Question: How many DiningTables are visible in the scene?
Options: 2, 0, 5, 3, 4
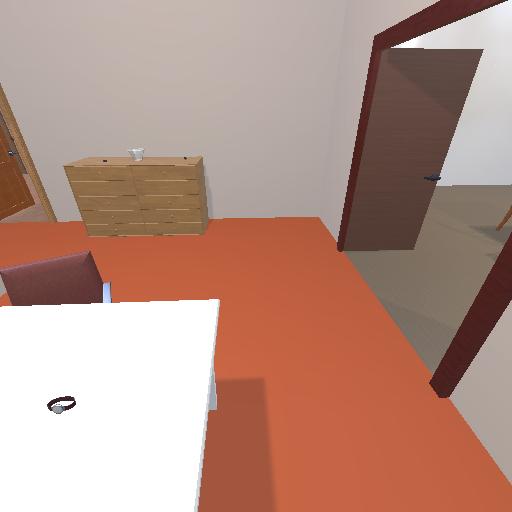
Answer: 2